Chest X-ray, PA view. Patient: 55 years old, sex M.
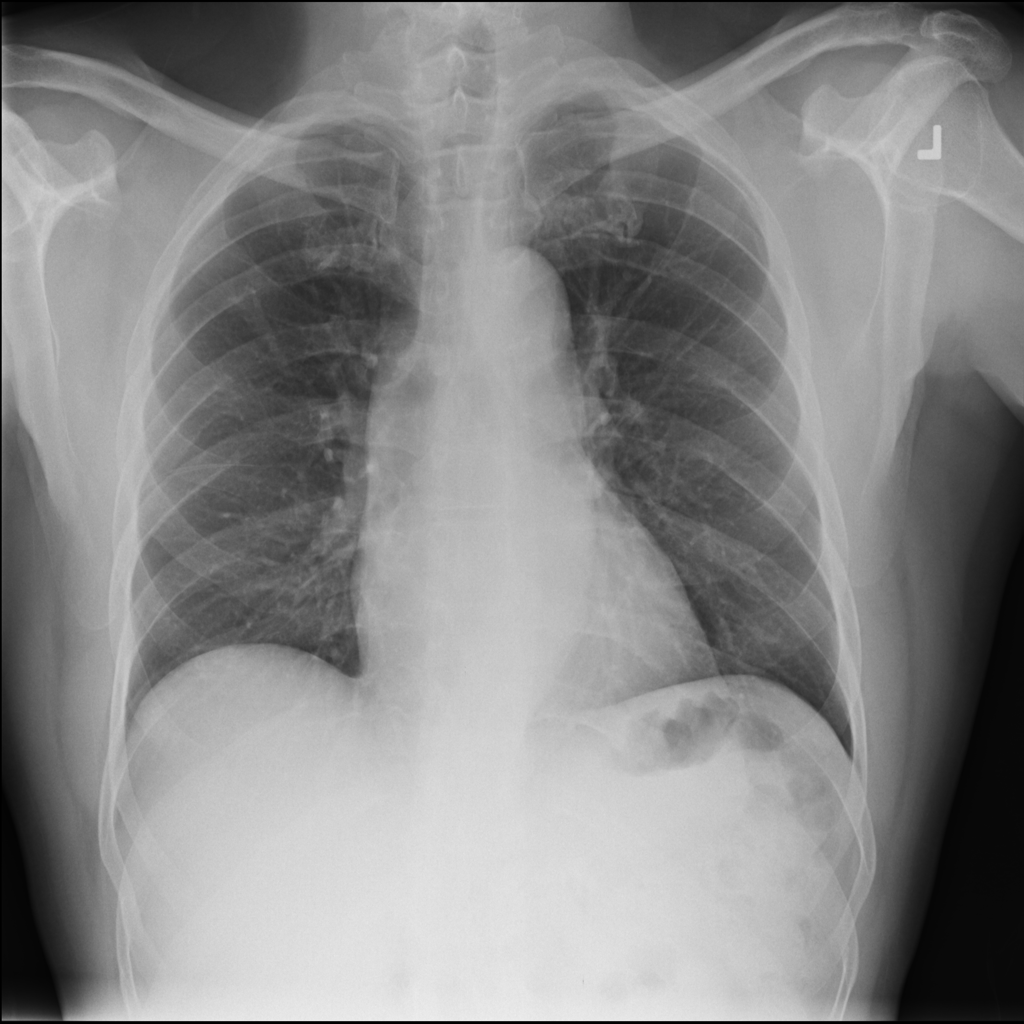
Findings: No Finding